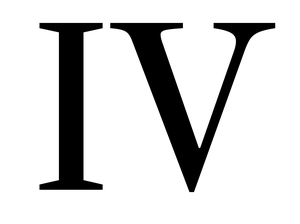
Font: LibreCaslonText_Regular